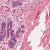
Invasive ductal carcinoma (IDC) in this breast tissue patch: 0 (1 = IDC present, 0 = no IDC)